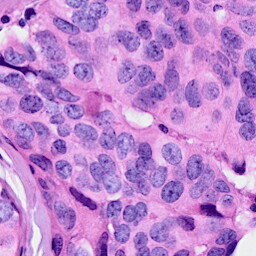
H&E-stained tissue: Breast